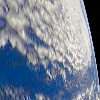
Label: cloud